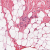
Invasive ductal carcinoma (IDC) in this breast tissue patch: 0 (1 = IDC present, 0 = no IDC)